Question: '''
I have a table that looks like the following:
<table class = "rota">
<thead>
<th>Date</th>
<% @hospitals.each do |hosp| %>
<th><%= hosp.name%></th>
<% end %>
</thead>
<tbody>
<%- if @rota_days.blank? %>
<tr>
<td colspan="<%= @hospitals.count %>">No rota day</td>
</tr>
<% end -%>
<% @dates.each do |date| %>
<tr>
<td><%= date.inspect %></td>
<% end %>
</tr>
</tbody>
</table>
'''
Which outputs the following:

I am trying to generate blank rows that contain empty cells. I cannot seem to identify where I am going wrong. What is the best possible solution
Updated version
'''
<table class = "rota">
<thead>
<th>Date</th>
<% @hospitals.each do |hosp| %>
<th><%= hosp.name%></th>
<% end %>
</thead>
<tbody>
<%- if @rota_days.blank? %>
<tr>
<td colspan="<%= @hospitals.count %>">No rota day</td>
</tr>
<% end -%>
<% @dates.each do |date| %>
<tr>
<td><%= date.inspect %></td>
<% (1..@hospitals.count).each do %>
<td></td>
<% end %>
</tr>
<% end %>
</tbody>
</table>
'''
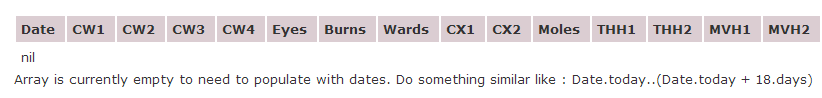
Answer: You're ending your loop too soon and you'll need a td for each th so change:
'''
<% @dates.each do |date| %>
<tr>
<td><%= date.inspect %></td>
<% end %>
</tr>
'''
To:
'''
<% @dates.each do |date| %>
<tr>
<td><%= date.inspect %></td>
<% (1..@hospitals.count).each do %>
<td></td>
<% end %>
</tr>
<% end %>
'''